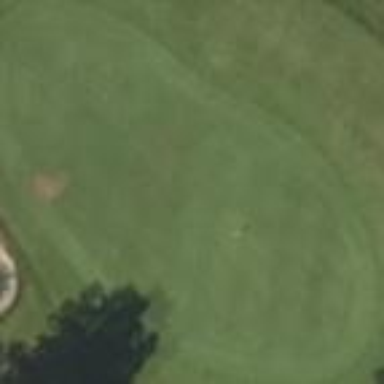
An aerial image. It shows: Golf green.